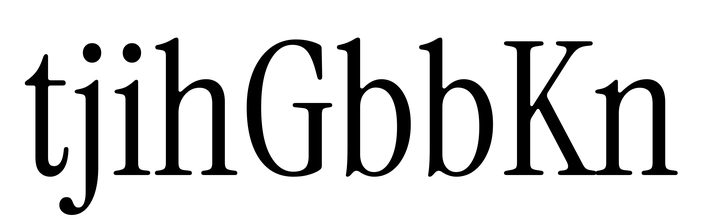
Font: InstrumentSerif-Regular